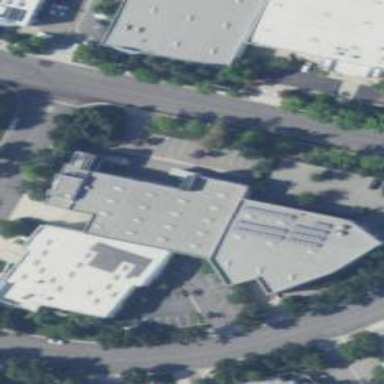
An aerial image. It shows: Warehouse building.